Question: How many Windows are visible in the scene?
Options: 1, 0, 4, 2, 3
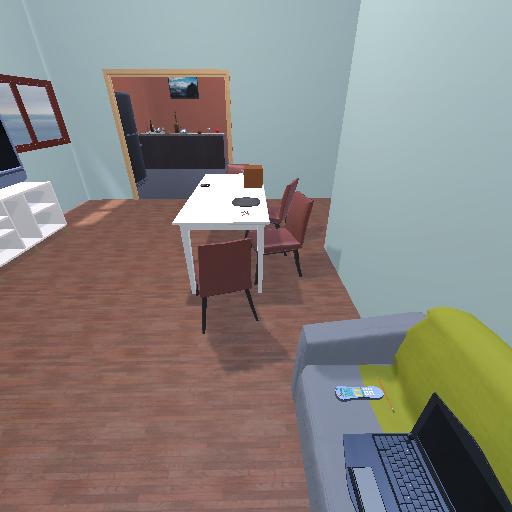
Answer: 1